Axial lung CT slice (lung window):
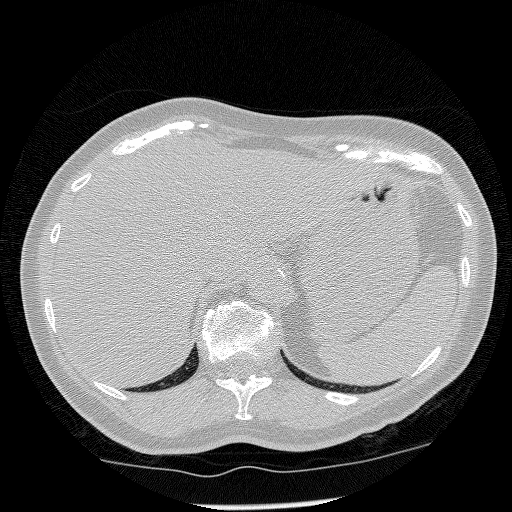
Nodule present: no